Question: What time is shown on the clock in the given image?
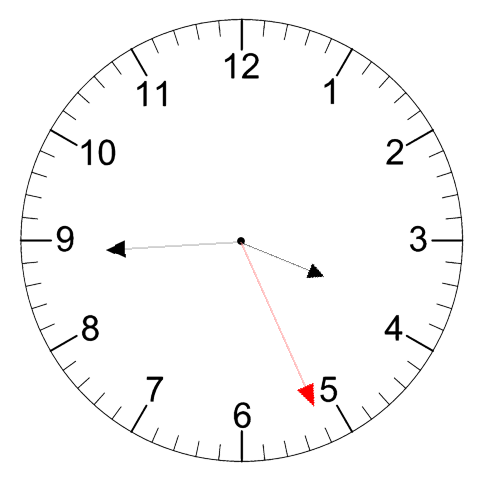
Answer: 03:44:26